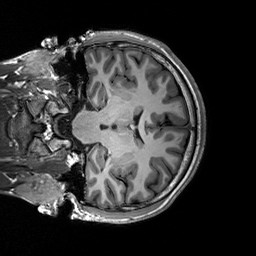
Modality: T1w
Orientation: coronal
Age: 21
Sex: male
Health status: healthy
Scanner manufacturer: siemens
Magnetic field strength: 3 T
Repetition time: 2.3 s
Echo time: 0.00236 s